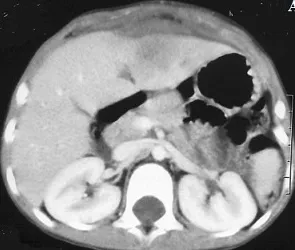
CT scan showing abscess involving in the left lobe of liver with extension into the overlying anterior abdominal wall.
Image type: radiology (ct)